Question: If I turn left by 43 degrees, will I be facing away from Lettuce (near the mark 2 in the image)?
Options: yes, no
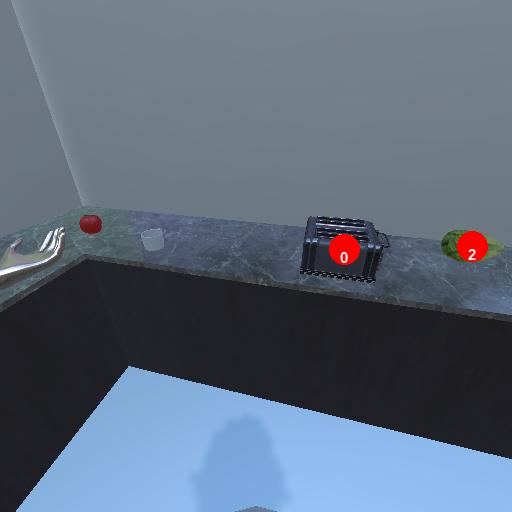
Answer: yes